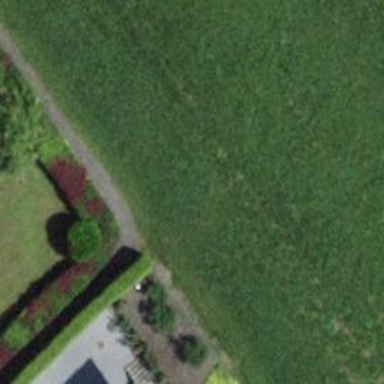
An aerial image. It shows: Hedge barrier composed of evergreen leaves.